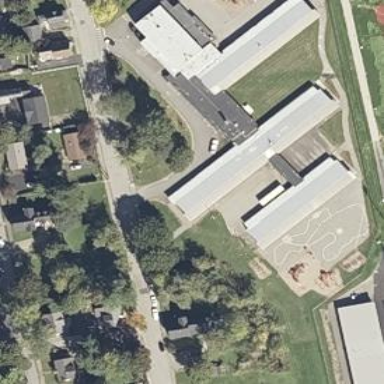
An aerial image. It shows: School.